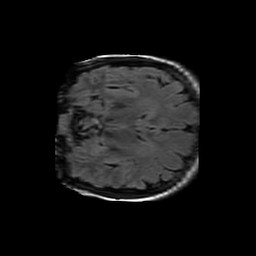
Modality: FLAIR
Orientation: coronal
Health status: ill
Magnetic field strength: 3 T